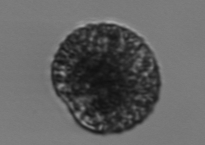
Label: Vicicitus_globosus